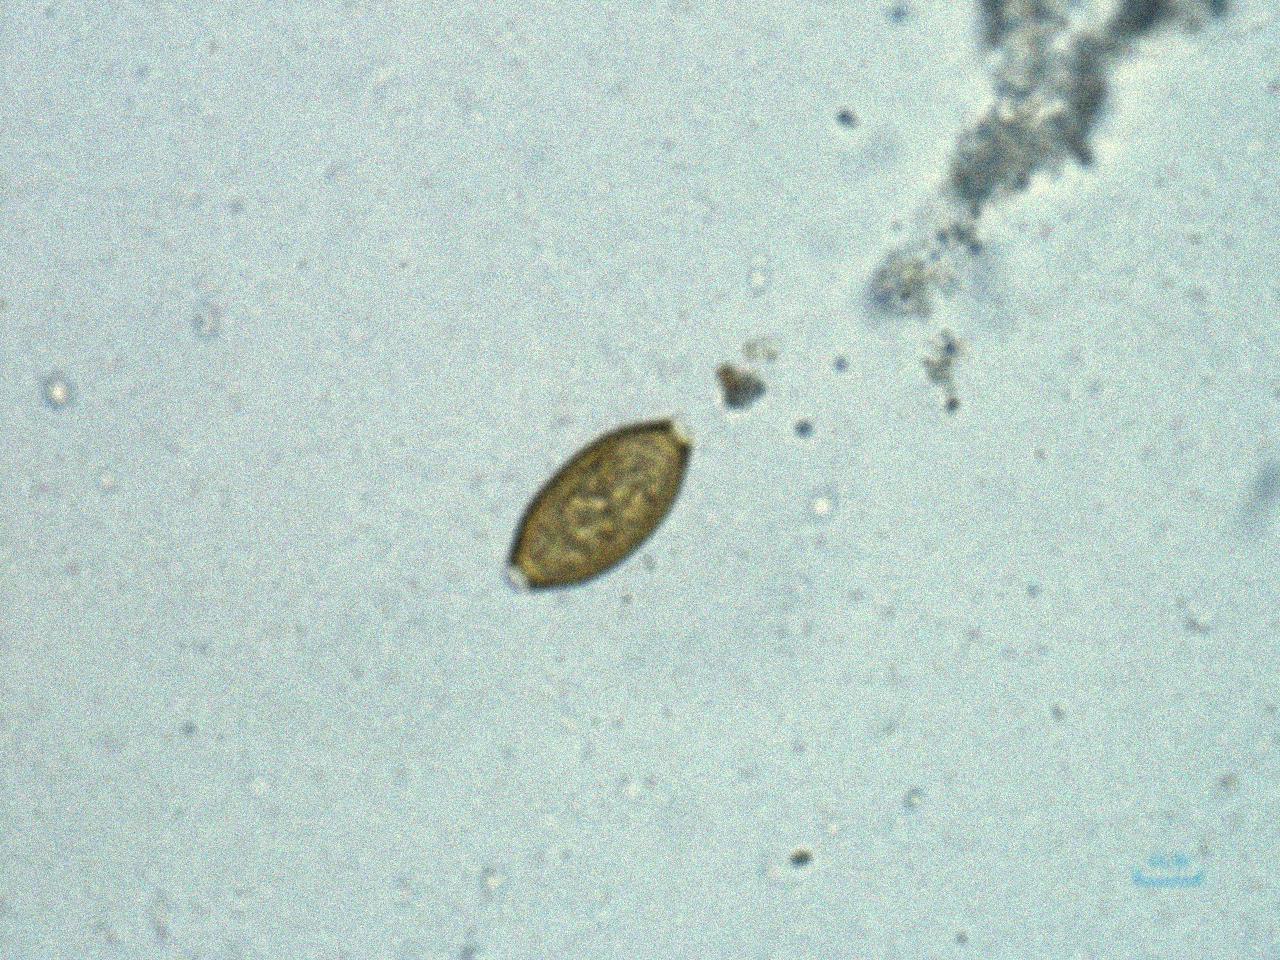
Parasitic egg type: Trichuris trichiura